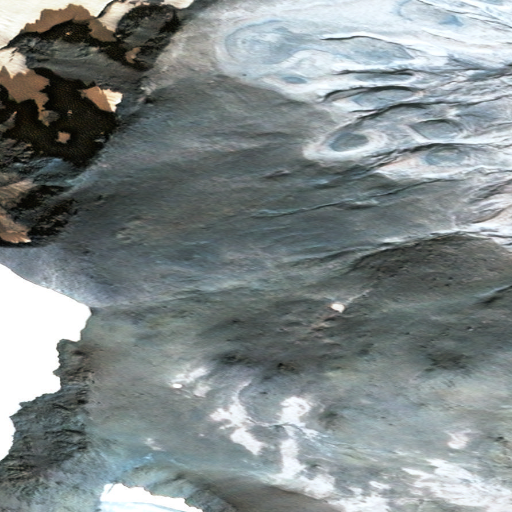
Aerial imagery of mountain in Alaska named Noisy Mountain containing only unknown